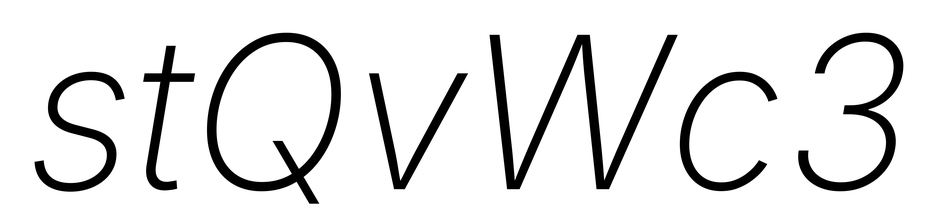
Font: Inter-Italic_ExtraLight_Italic